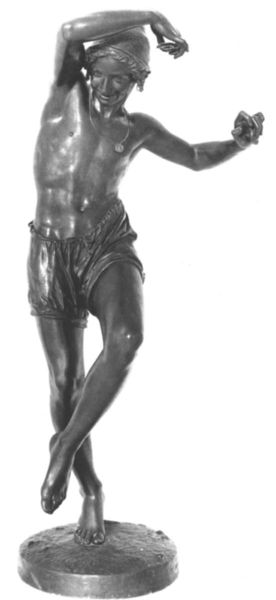
Titel: Neapolitanischer Fischer tanzt die Tarantella
Künstler: Francisque Duret
Schlagwörter: mann, nackt, marmor, haube, tanz, hose, silber, skulptur, statue, sport, bildhauerei, junge, athlet, blei, kurze hose